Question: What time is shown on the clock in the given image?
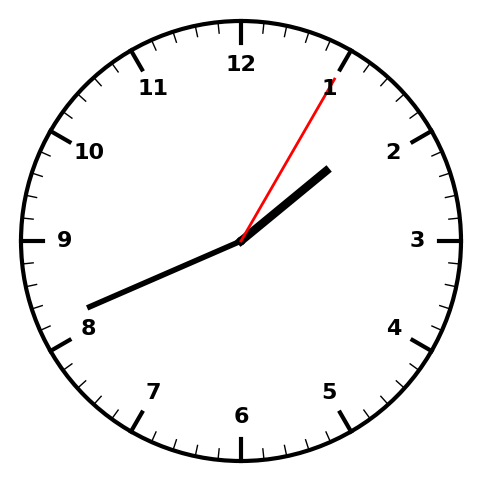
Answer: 01:41:05